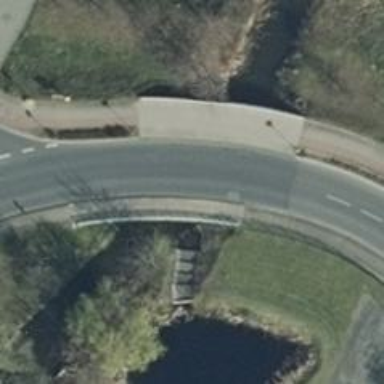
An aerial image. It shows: Man-made bridge.